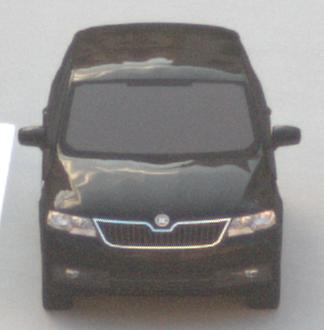
Make: Skoda
Model: Rapid Spaceback 1.2 TSI
Detailed model: Rapid Spaceback
Model produced from: 2013/10
Model produced until: 2015/04
Doors: 5
Color: black
Road condition: dry road
Daytime: sunrise or sunset
Contrast: low contrast